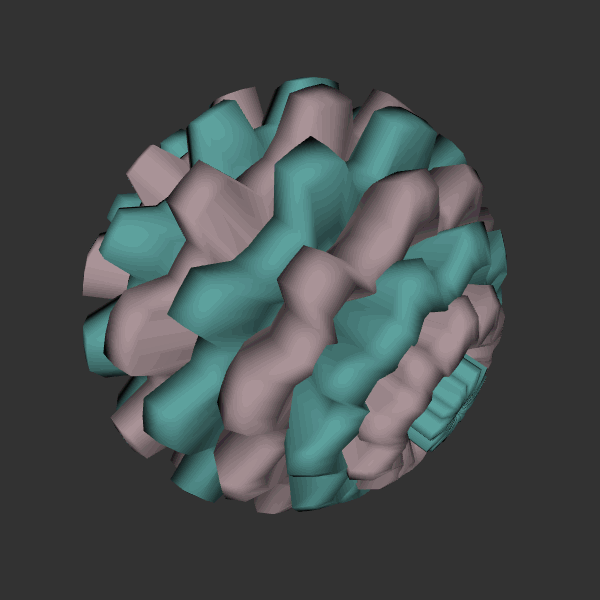
Background: dark